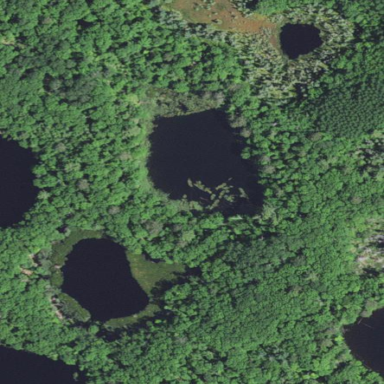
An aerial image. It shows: Peaceful pond surrounded by nature.